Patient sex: M
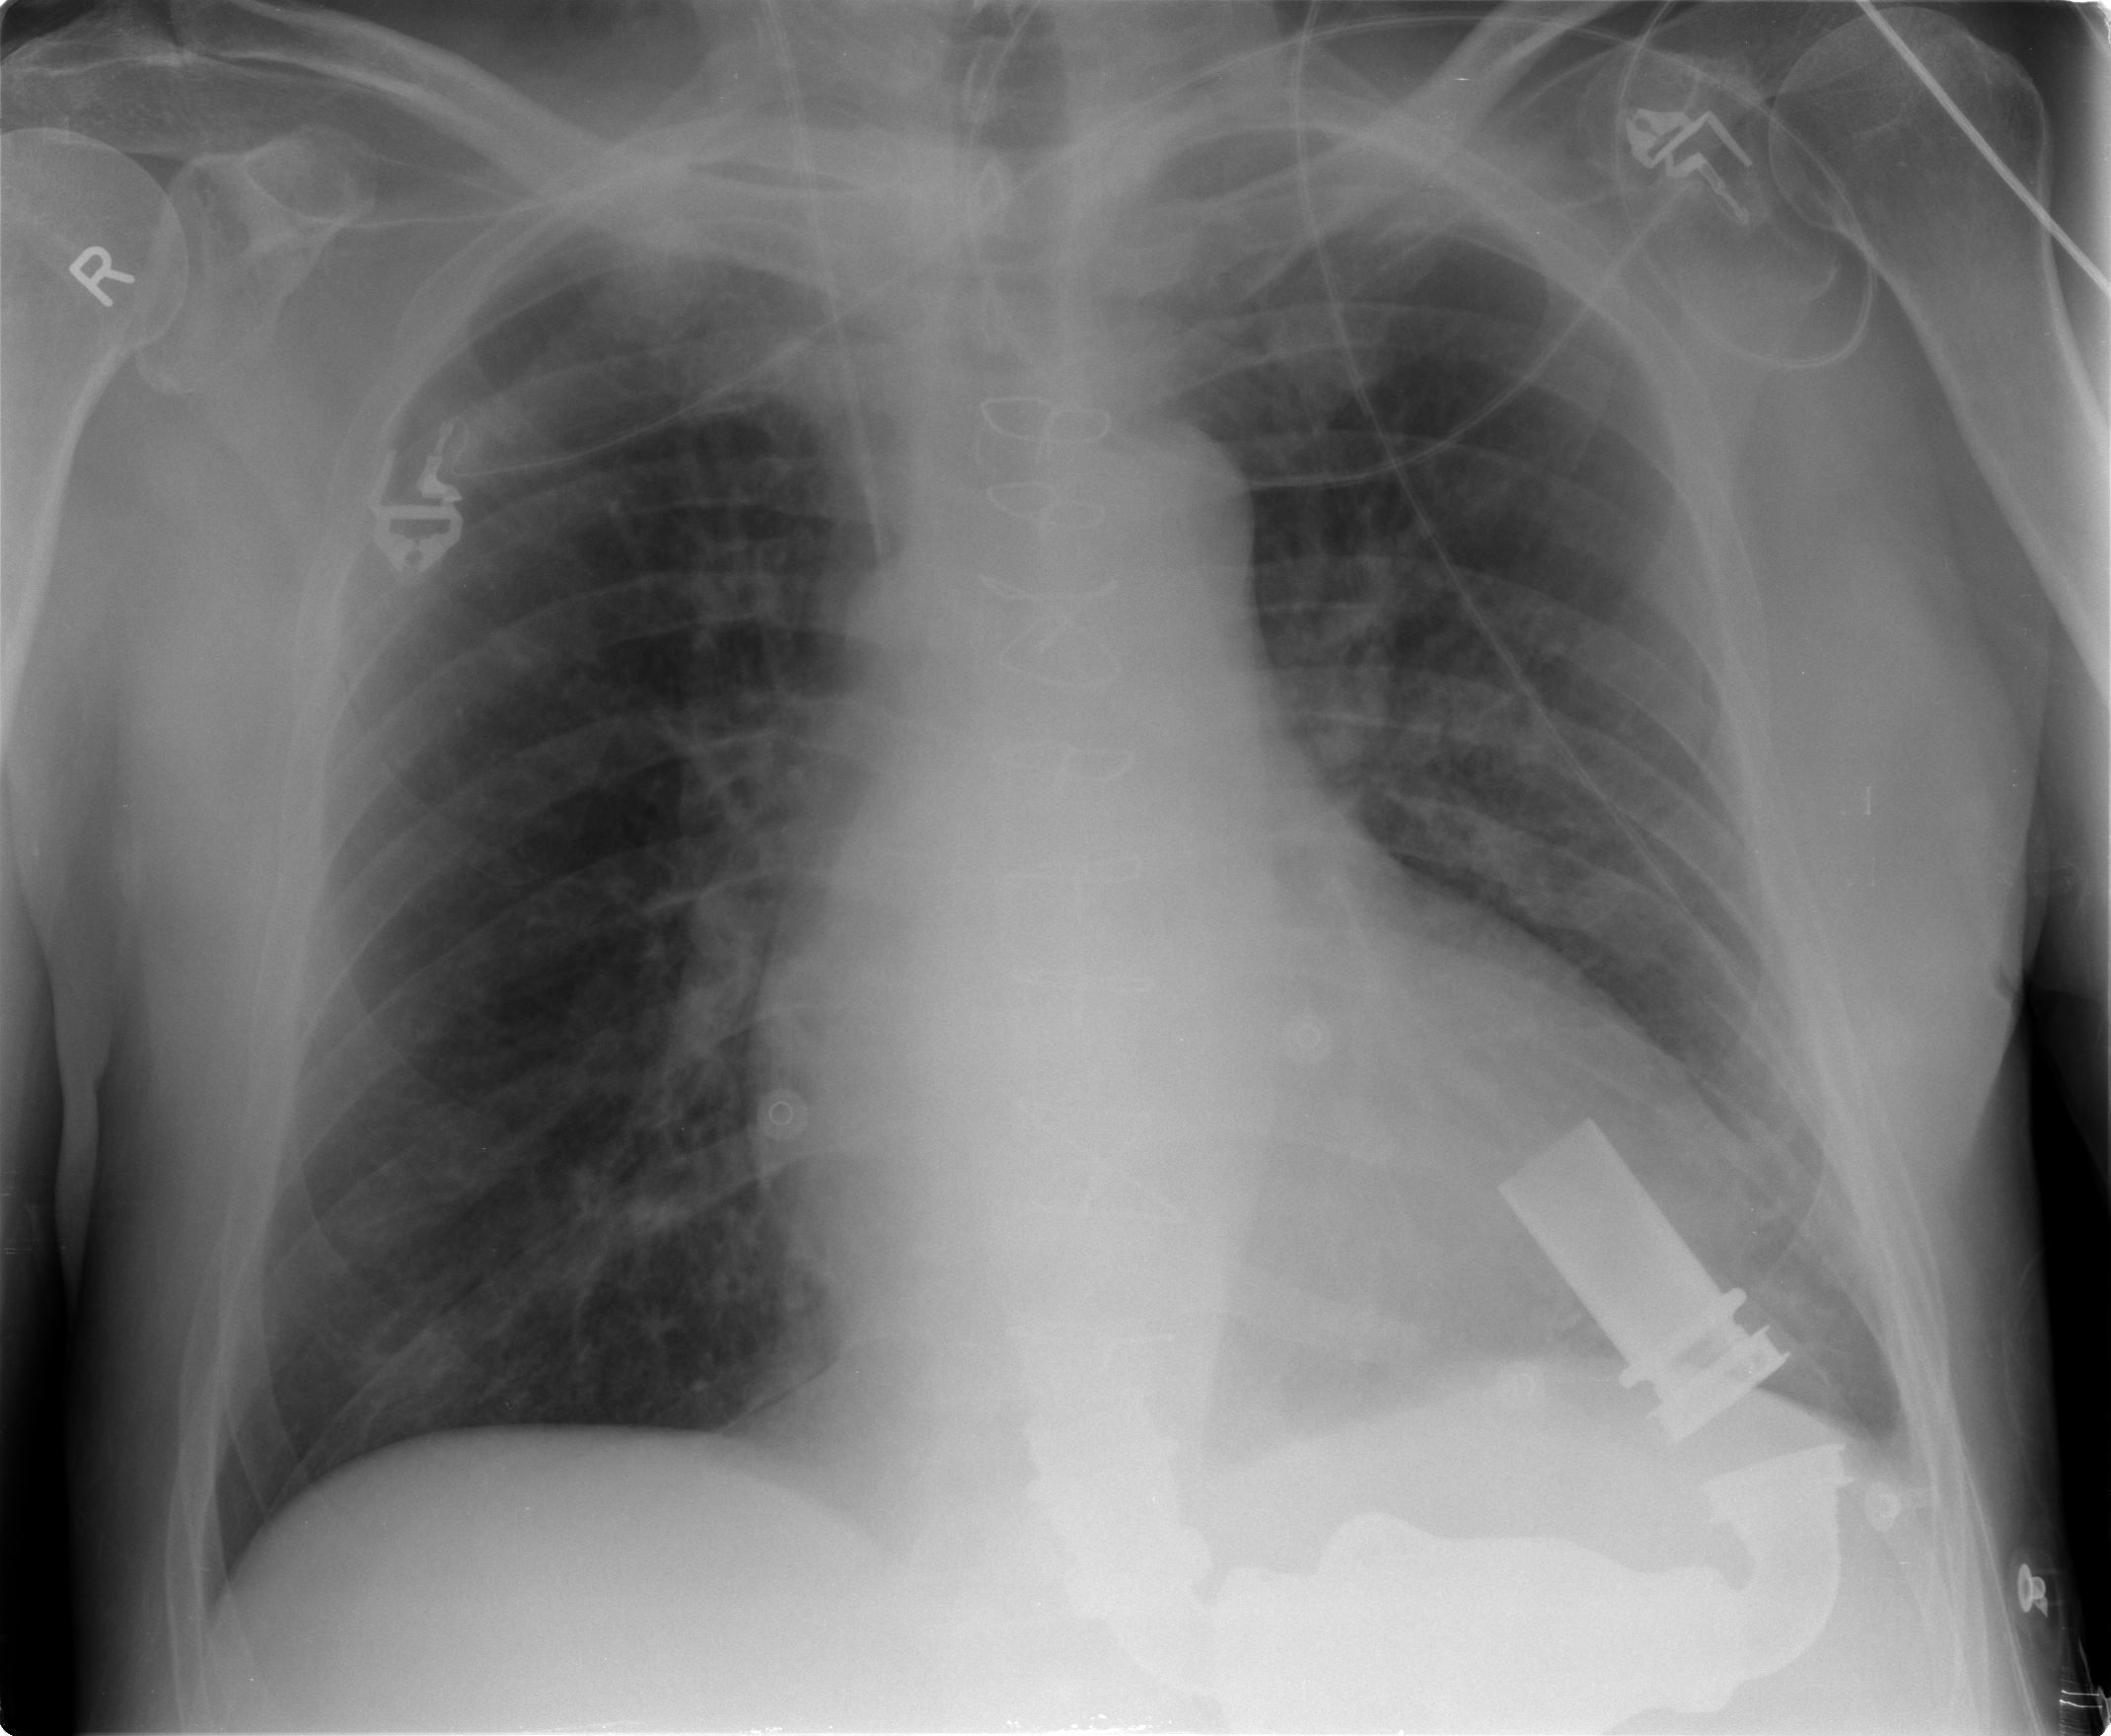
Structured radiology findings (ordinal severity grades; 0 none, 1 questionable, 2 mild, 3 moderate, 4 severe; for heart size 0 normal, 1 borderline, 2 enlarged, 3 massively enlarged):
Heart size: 2
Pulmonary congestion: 1
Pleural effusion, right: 0
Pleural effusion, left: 1
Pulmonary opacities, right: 0
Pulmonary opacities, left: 1
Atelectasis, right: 0
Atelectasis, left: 0